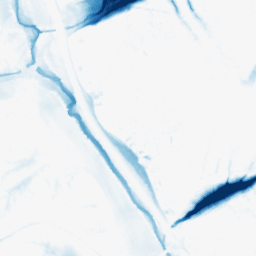
Category: morphological
Decomposition family: morphological
Decomposition parameters: operation: closing
size: 20
Upsampling method: sinc_blackman
Upsampling parameters: scale: 2
kernel_size: 16
Upsampling scale: 2